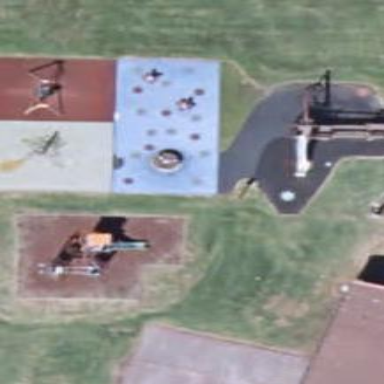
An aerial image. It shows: Playground area for leisure land.